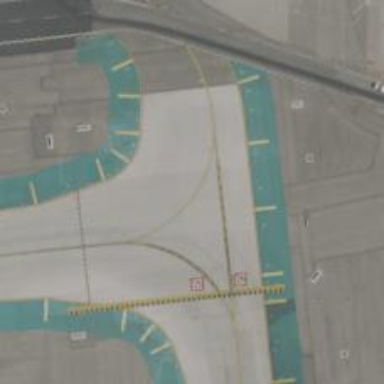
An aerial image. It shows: View of taxiway at the airport.